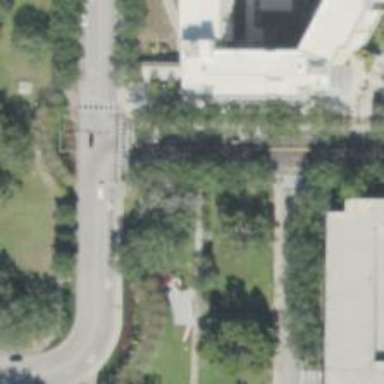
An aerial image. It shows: Footway along the parkway.